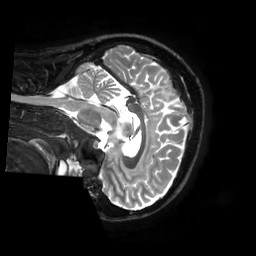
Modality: T2w
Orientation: sagittal
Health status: healthy
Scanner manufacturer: philips
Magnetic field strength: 3 T
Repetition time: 2.5 s
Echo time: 0.25 s